Question: I've got a rails application and I want to use char.js to generate some charts. That works fine.
But now I have to set up some option to configure chart options.
I want to customize the tooltip.

I want that the legend colors are the same like in the chart. How can I do this?
in case of this I have to do something like that:
'''
window.myLine = new Chart(weekdayChart).Line(weekdayChartData, {
responsive: true,
animation: true,
legendTemplate : "<ul class="<%=name.toLowerCase()%>-legend"><% for (var i=0; i<segments.length; i++){%><li><span style="background-color:<%=segments[i].fillColor%>"></span><%if(segments[i].label){%><%=segments[i].label%><%}%></li><%}%></ul>" });
'''
problem here are the <%= because they are normaly rails outputs in the view ... how can I solve this problem?
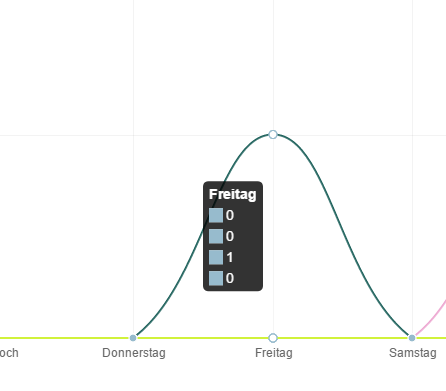
Answer: If the file name ends with '.js' you are fine, no need to deal with '<%='. However if the file ends with '.js.erb', you are going to have problems.
Considering you don't need 'ERB' in this case (you don't use it at all), I highly suggest renaming the file to end with '.js'